Interaction volume radius: 5 \u00c5
Interaction volume height: 10 \u00c5
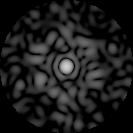
Disorder parameter: 0.8043